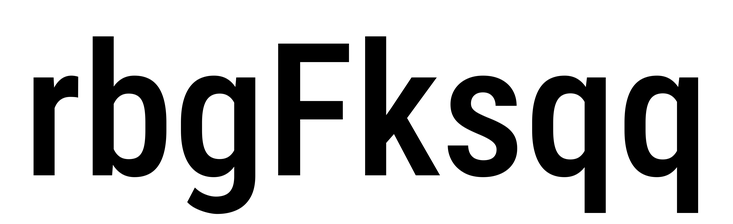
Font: Roboto_Condensed_Medium